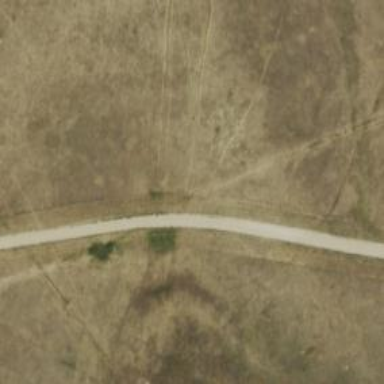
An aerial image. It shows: Road leading to wind farm area designated for service vehicles.